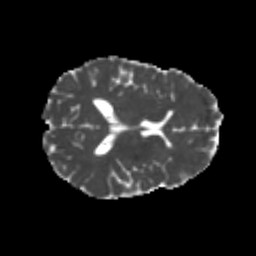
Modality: MD
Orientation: axial
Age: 21
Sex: female
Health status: healthy
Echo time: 0.074 s